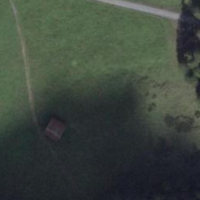
EUNIS habitat code: 23
Species observed at this site:
Aquila chrysaetos
Sylvia atricapilla
Motacilla cinerea